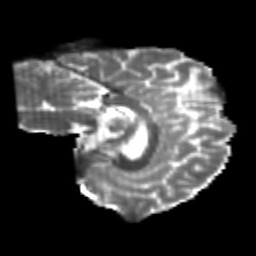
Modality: T2w
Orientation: sagittal
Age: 26
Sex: male
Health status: healthy
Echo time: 0.074 s